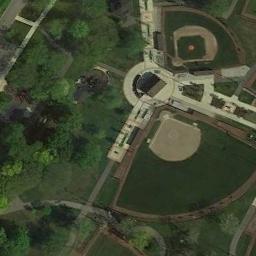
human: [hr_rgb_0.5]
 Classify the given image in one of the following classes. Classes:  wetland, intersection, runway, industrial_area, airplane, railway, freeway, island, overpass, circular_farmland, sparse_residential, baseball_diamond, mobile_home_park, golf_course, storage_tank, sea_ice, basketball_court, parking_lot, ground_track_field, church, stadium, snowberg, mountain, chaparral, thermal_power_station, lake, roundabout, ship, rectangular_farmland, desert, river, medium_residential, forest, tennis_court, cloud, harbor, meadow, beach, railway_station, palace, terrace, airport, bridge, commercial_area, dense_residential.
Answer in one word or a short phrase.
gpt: baseball_diamond